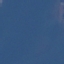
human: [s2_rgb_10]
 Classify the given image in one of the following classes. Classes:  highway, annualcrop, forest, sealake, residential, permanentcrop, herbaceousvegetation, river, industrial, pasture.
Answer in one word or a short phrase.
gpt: SeaLake